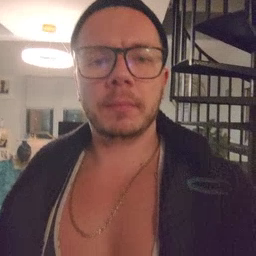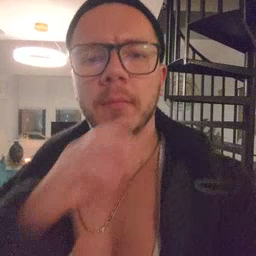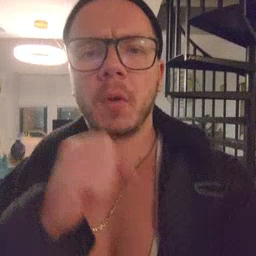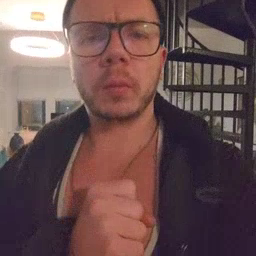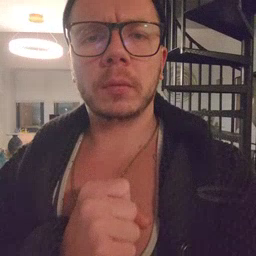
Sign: old